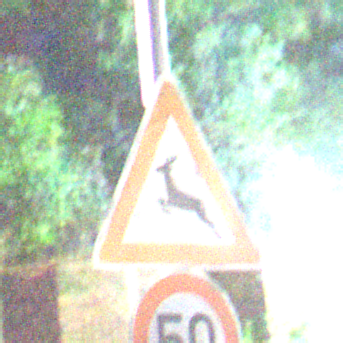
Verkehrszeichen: WildwechselRechts
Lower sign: Geschwindigkeit50
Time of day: Night
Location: Outdoor (Suburban)
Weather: PartlyCloudy
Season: NotSpecified
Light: Artificial